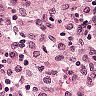
Metastatic tissue present: no